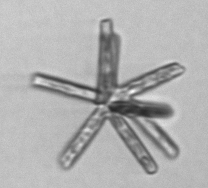
Label: Thalassionema